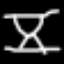
Label: hourglass